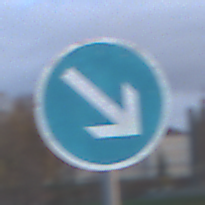
Verkehrszeichen: VorgeschriebeneVorbeifahrtRechts
Umgebung: Outdoor, Suburban
Tageszeit: SunriseSunset
Wetter: PartlyCloudy
Licht: Natural
Jahreszeit: NotSpecified
Kontrast: LowContrast